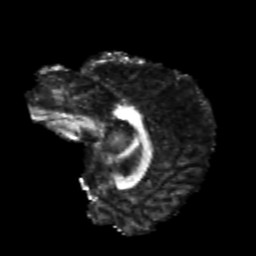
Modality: FA
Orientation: sagittal
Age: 23
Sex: female
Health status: healthy
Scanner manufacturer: philips
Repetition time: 7.389 s
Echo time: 0.08599 s